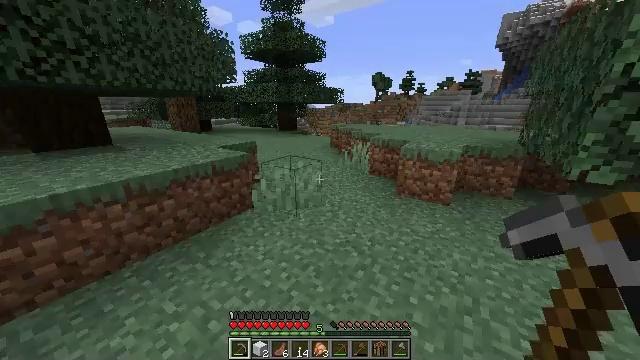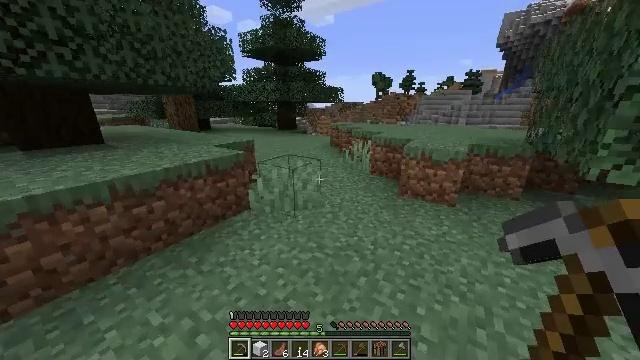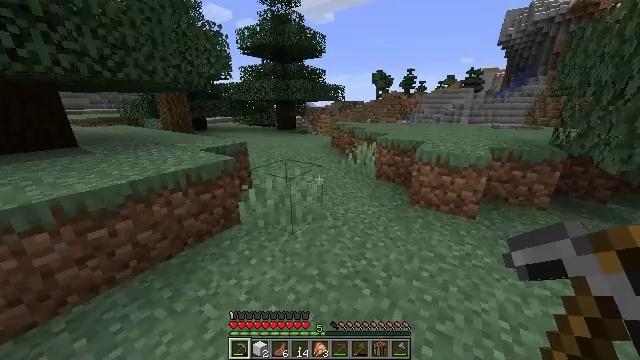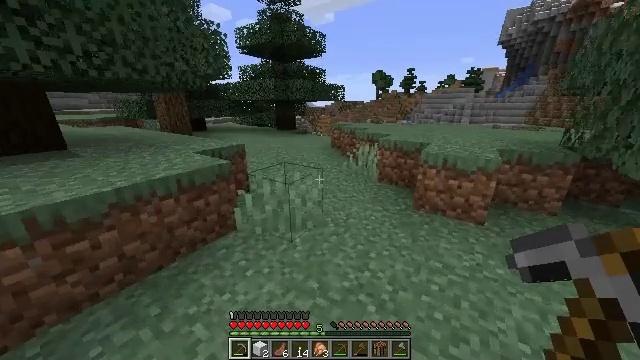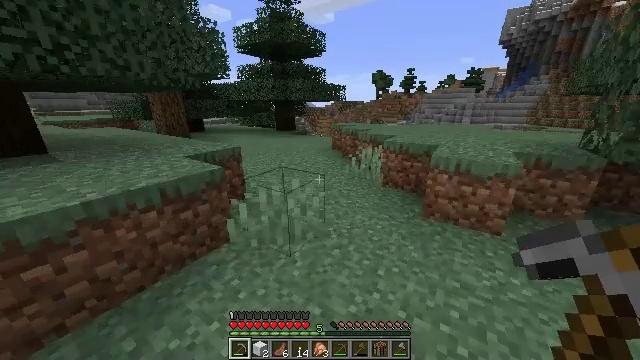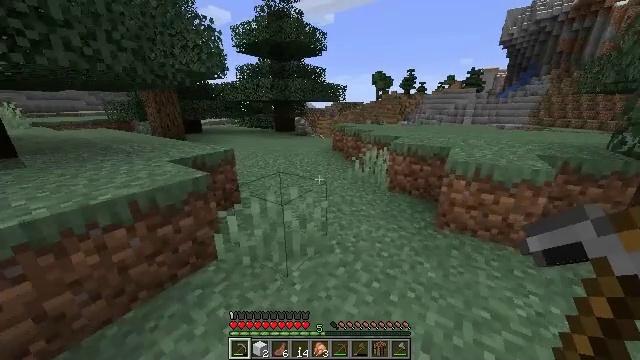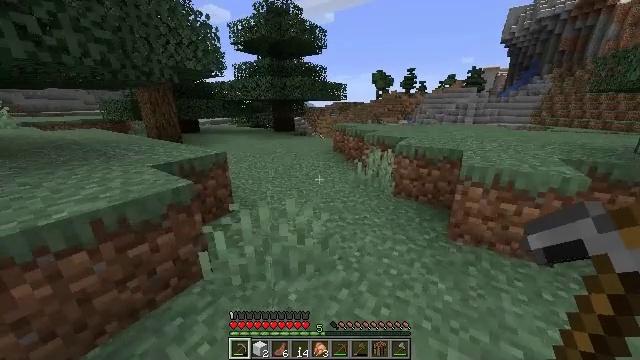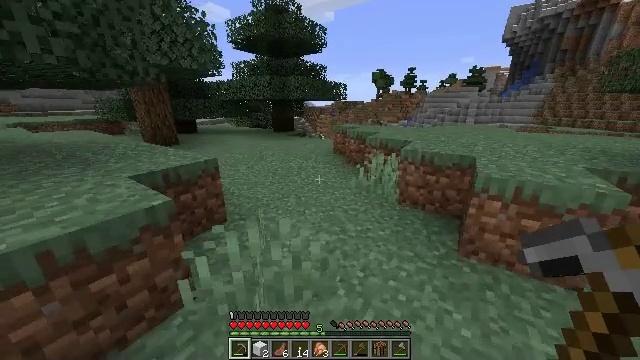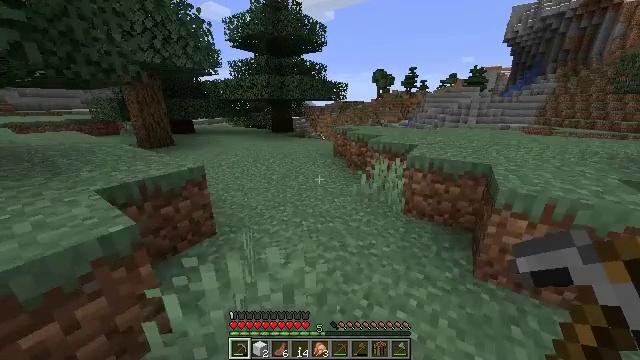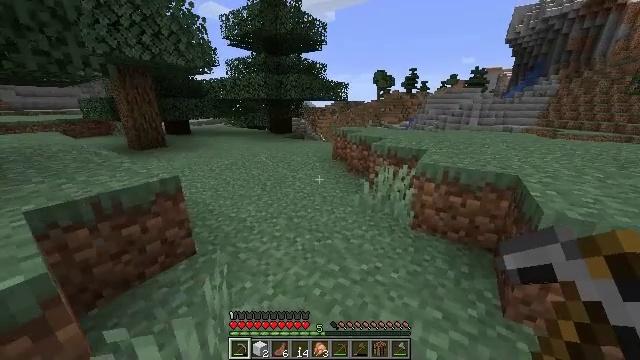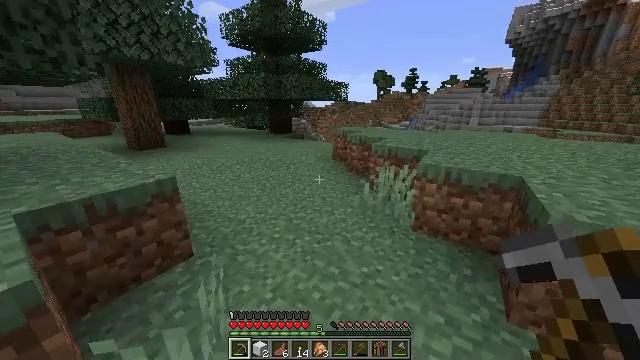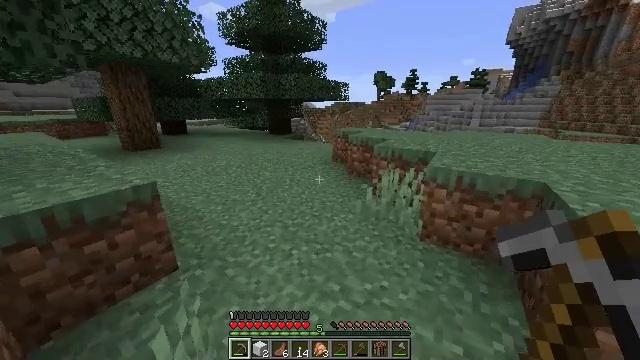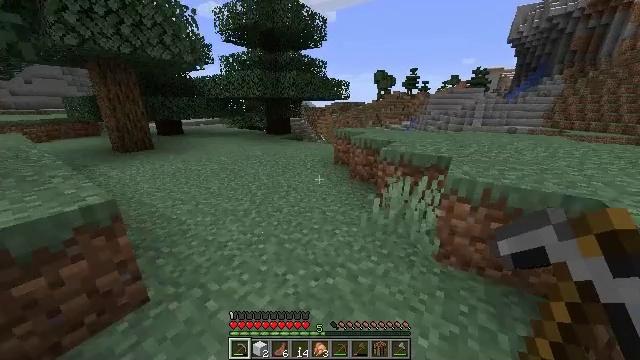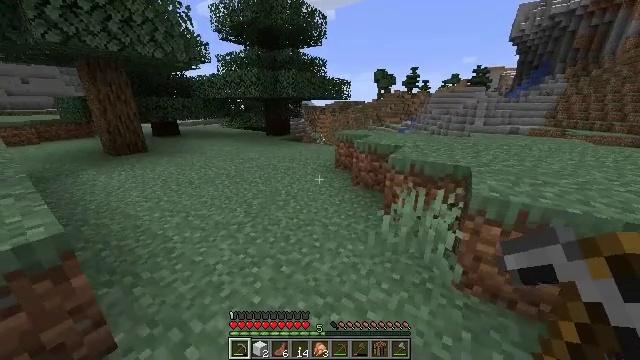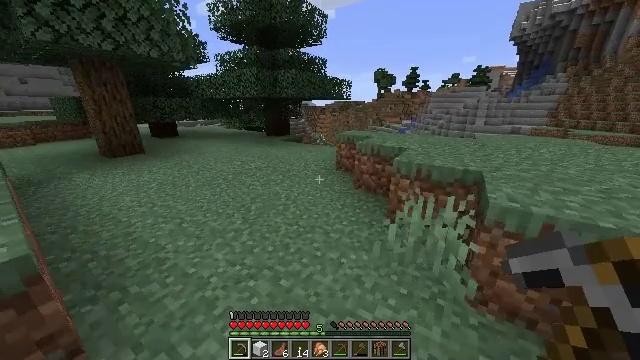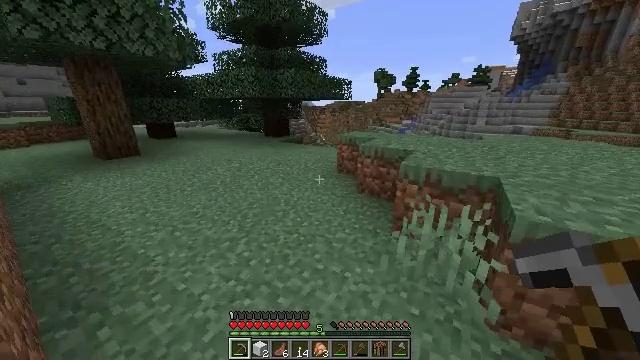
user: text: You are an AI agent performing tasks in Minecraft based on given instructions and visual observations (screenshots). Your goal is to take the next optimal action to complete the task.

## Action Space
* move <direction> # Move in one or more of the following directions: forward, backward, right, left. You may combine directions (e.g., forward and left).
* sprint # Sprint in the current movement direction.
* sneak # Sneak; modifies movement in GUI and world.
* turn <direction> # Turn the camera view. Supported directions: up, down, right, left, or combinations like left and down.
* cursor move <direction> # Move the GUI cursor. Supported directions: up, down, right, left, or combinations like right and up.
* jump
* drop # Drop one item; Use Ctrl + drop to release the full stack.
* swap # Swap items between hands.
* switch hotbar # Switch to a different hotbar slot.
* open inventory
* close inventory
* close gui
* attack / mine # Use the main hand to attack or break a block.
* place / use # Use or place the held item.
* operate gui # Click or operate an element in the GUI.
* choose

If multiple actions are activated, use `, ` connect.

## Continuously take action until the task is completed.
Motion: motion action
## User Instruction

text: Collect the pumpkin by holding left button.
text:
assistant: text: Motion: move forward, sprint, jump
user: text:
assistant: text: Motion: move forward, sprint, jump
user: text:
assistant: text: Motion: move forward, sprint, jump
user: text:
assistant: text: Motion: move forward, sprint, jump
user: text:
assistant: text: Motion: move forward, sprint
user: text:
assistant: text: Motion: move forward, sprint
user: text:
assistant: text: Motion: move forward, sprint
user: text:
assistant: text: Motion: move forward, sprint
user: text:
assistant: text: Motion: move forward, sprint
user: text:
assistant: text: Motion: move forward, sprint
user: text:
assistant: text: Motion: move forward, sprint
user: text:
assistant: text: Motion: move forward, sprint
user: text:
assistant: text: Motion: move forward, sprint
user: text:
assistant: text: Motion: move forward, sprint
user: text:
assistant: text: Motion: move forward, sprint
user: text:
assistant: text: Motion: move forward, sprint
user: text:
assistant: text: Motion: move forward, sprint
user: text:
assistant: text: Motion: move forward, sprint
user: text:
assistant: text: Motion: move forward, sprint
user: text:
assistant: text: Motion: move forward, sprint
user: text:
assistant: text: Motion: move forward, sprint
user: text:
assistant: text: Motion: move forward, sprint
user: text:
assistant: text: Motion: move forward, sprint
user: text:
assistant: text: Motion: move forward, sprint
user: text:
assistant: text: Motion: move forward, sprint
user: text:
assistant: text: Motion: move forward, sprint
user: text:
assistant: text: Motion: move forward, sprint
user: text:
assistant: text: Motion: move forward, sprint
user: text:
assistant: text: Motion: move forward, sprint
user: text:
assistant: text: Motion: move forward, sprint